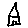
Label: house